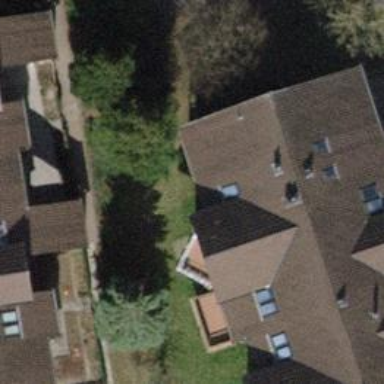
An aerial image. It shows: View of apartment building.